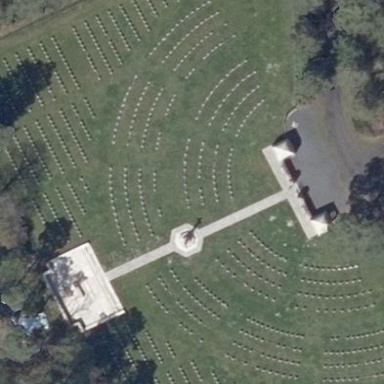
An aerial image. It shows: War cemetery.